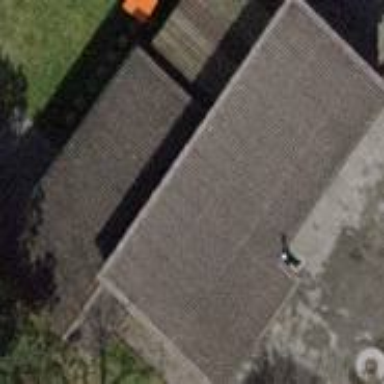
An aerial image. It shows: Shed building.